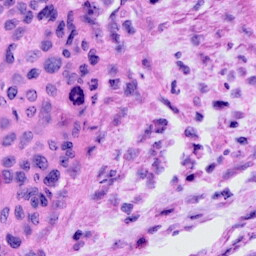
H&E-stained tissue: Cervix